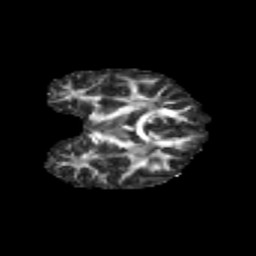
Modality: FA
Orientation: coronal
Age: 14
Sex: female
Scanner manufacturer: siemens
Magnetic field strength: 3 T
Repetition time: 3.8 s
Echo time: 0.07 s